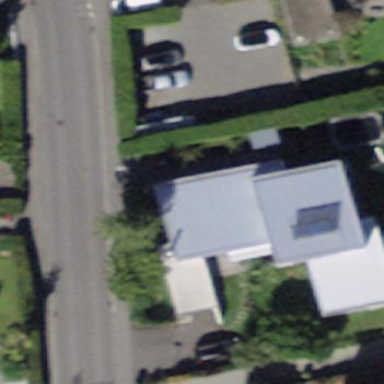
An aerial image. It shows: Detached building.